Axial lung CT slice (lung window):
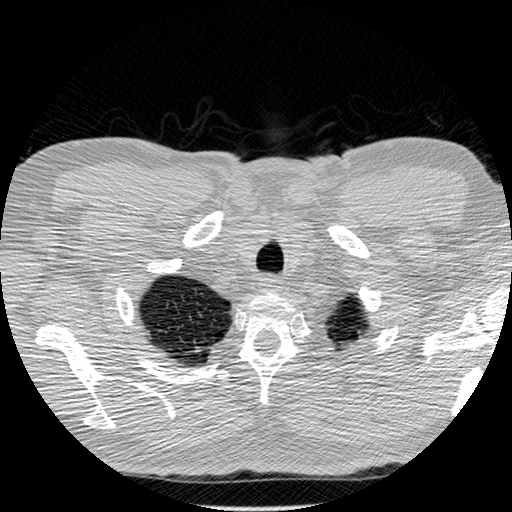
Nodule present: no